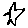
Label: star